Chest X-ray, PA view. Patient: 16 years old, sex M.
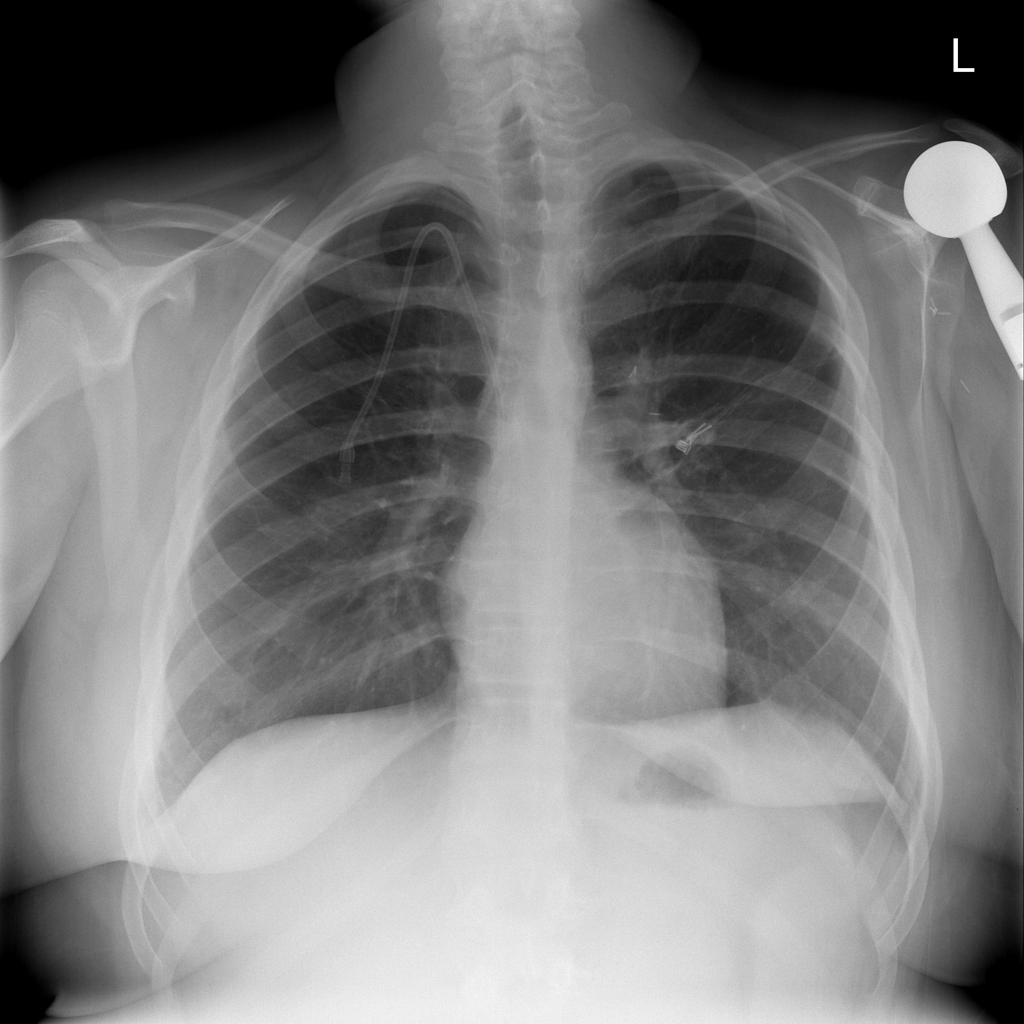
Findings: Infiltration